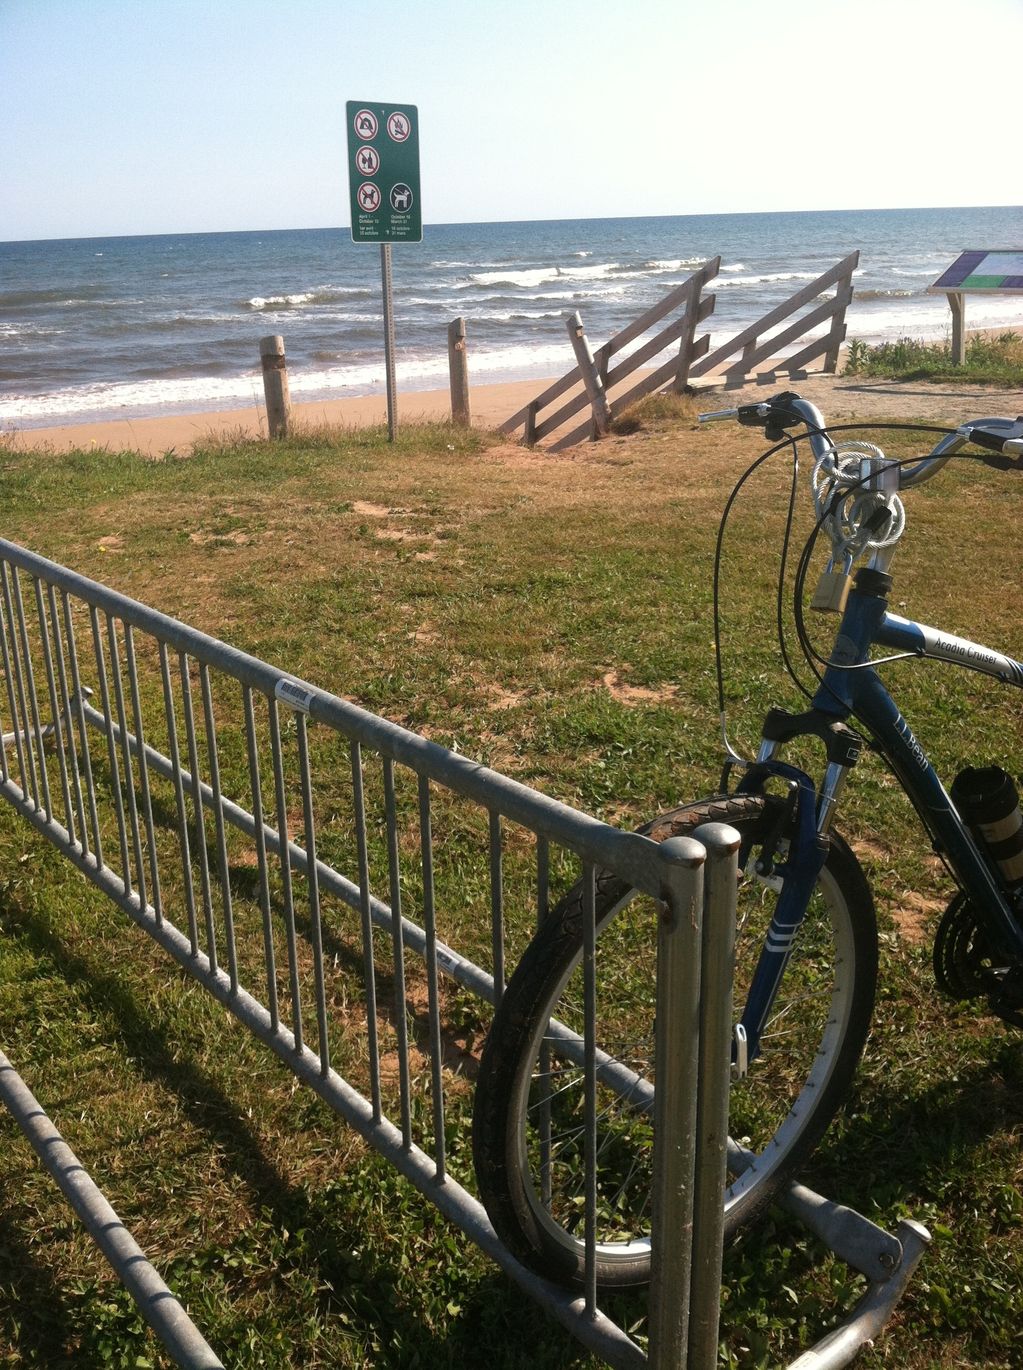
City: charlottetown